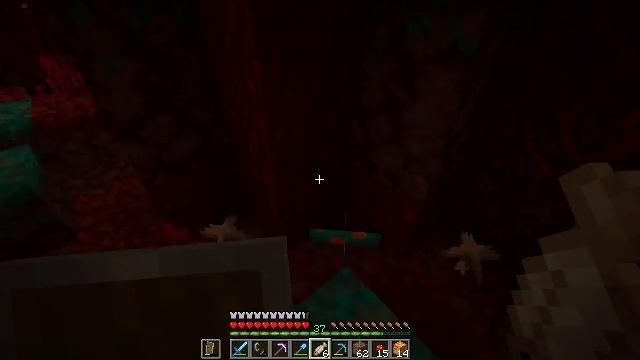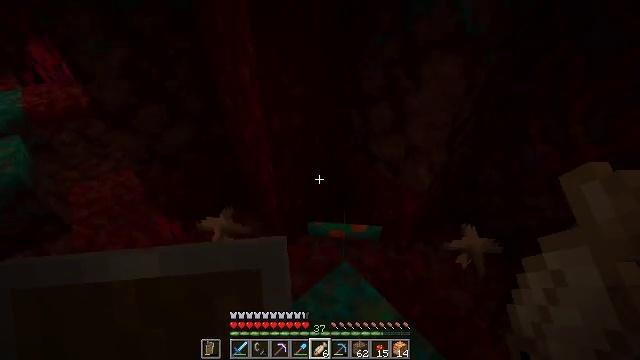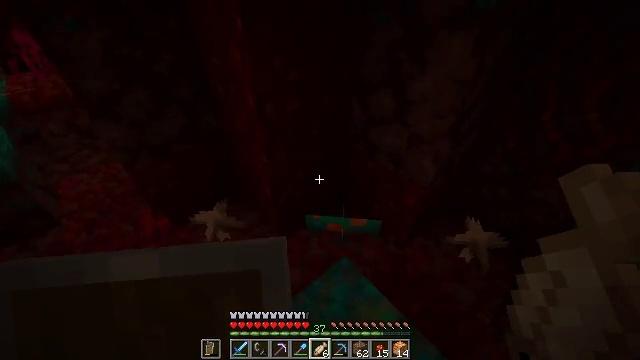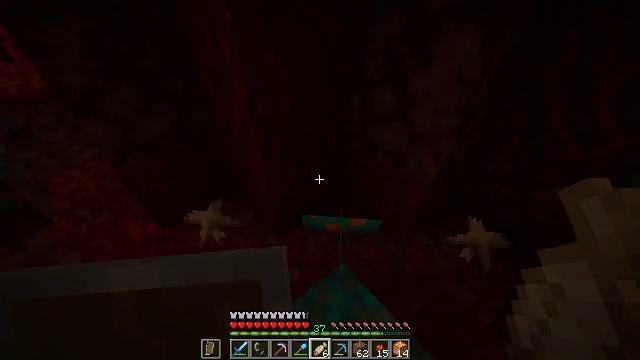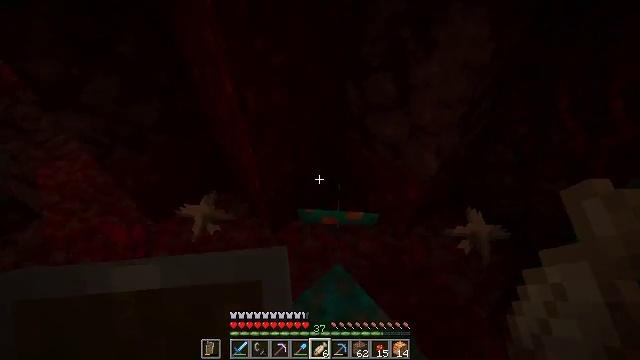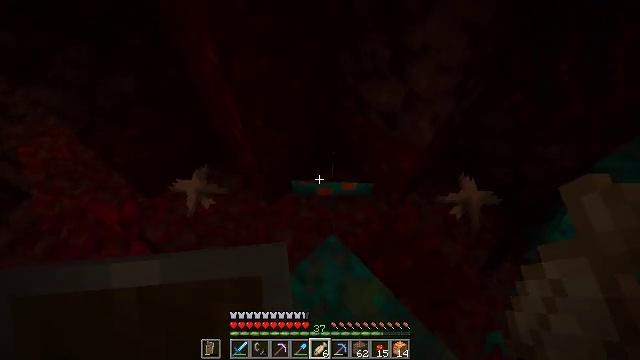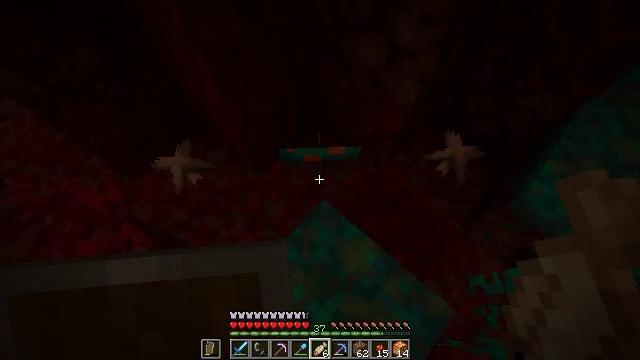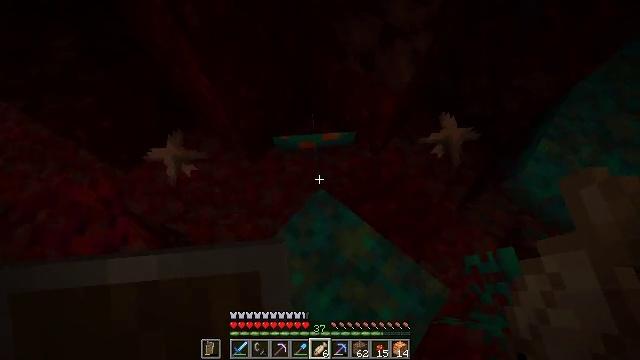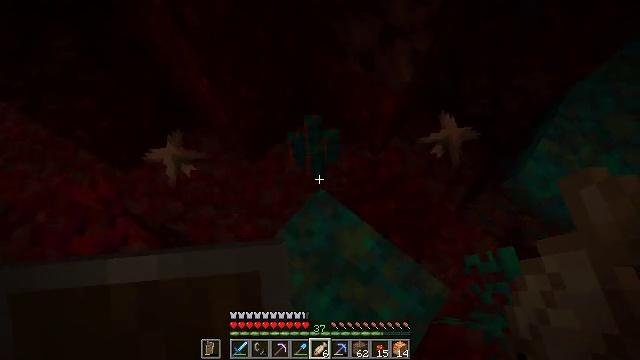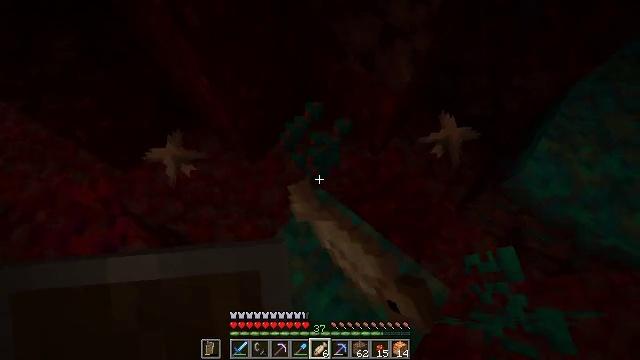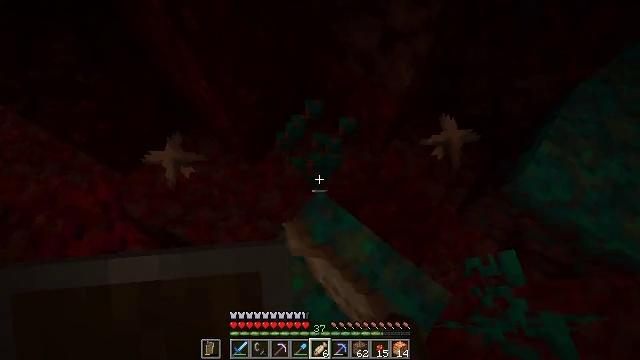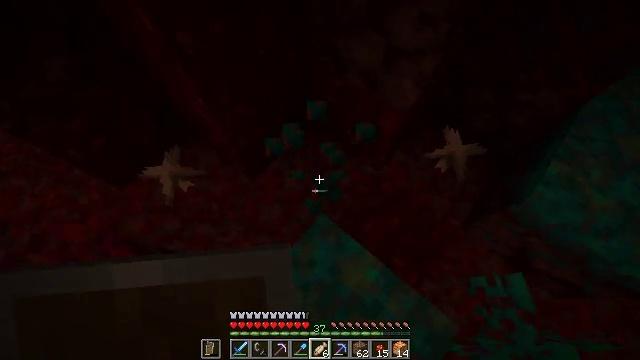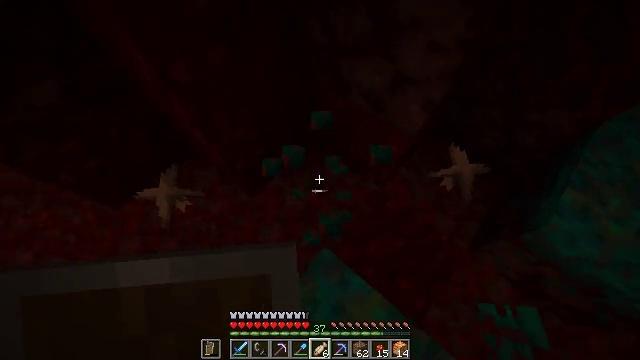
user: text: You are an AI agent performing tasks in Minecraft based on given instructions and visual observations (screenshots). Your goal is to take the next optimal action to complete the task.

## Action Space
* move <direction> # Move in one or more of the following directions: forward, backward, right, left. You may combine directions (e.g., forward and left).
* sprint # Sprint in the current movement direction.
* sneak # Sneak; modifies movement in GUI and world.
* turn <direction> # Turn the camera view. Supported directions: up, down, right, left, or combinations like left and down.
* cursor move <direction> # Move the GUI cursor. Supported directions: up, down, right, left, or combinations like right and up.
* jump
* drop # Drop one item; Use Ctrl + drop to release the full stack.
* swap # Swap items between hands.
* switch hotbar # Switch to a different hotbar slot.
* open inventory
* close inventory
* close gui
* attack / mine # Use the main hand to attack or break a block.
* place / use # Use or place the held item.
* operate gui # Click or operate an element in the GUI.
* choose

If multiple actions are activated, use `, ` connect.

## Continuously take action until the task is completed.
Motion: motion action
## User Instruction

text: Collect warped fungus to use for crafting.
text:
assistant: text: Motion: turn down
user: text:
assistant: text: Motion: turn down
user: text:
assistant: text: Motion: turn down
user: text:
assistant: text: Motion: turn down
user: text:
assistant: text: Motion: turn right and down
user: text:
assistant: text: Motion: turn right and down
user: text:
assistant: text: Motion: turn right and down
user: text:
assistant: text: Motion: attack / mine
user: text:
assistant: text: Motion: attack / mine
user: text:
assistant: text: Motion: move forward
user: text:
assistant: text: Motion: move forward
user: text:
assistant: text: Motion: move forward
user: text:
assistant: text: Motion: no_op